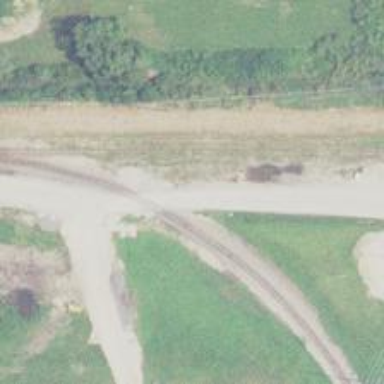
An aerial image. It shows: Railway level crossing.